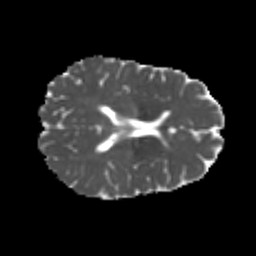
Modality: MD
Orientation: axial
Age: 21
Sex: female
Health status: healthy
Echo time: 0.074 s